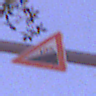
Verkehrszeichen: Steigung10
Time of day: Dawn
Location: Outdoor (Nature)
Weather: PartlyCloudy
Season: NotSpecified
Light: Natural